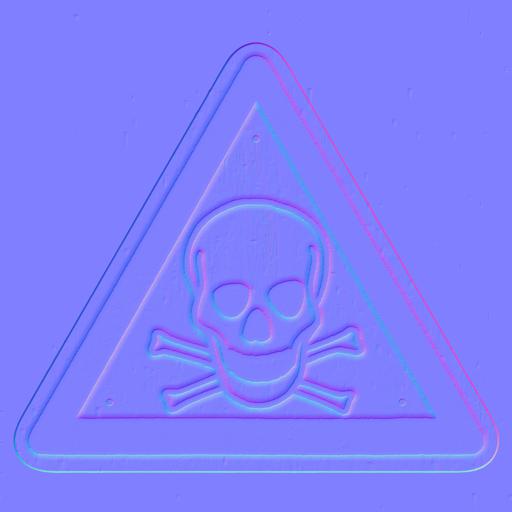
black bone bones danger sign skull skulls warning yellow